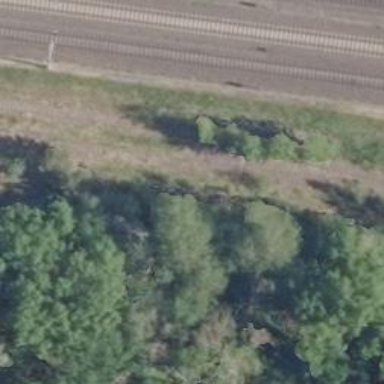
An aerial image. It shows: Railway switch.